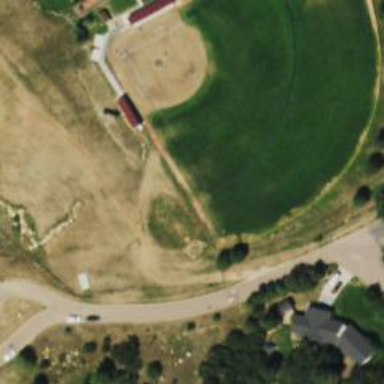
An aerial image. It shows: Baseball pitch for leisure land.